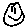
Label: smiley face